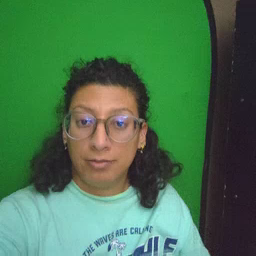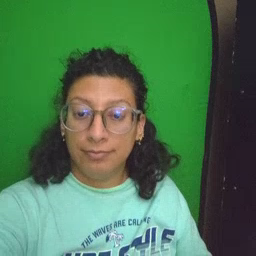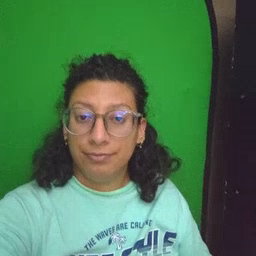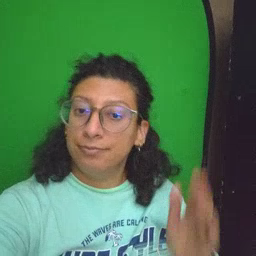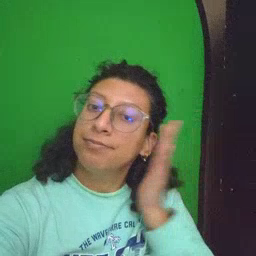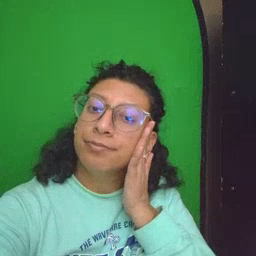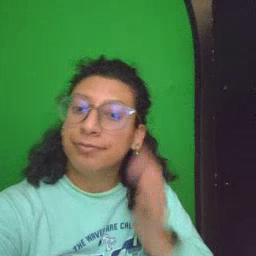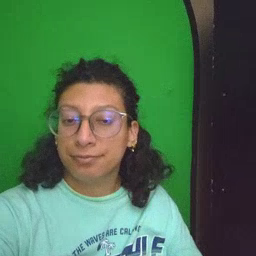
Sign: bed